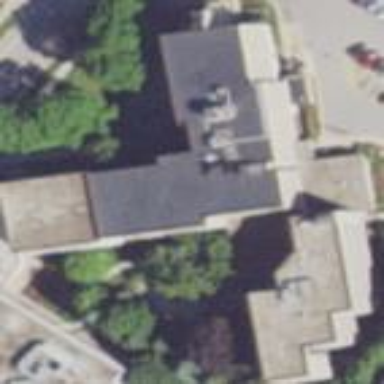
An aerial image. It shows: Residential building which serves as nursing home.